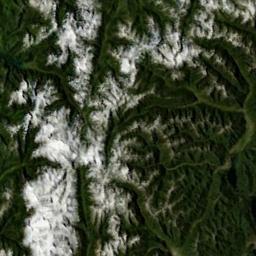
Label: snowberg